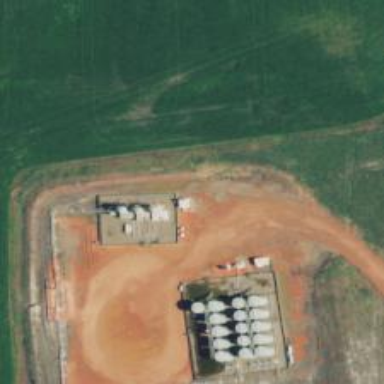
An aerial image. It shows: Storage tank that is man-made.